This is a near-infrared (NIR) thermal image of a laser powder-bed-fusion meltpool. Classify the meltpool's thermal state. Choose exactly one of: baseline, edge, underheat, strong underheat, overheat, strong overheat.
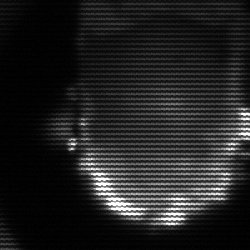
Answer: baseline